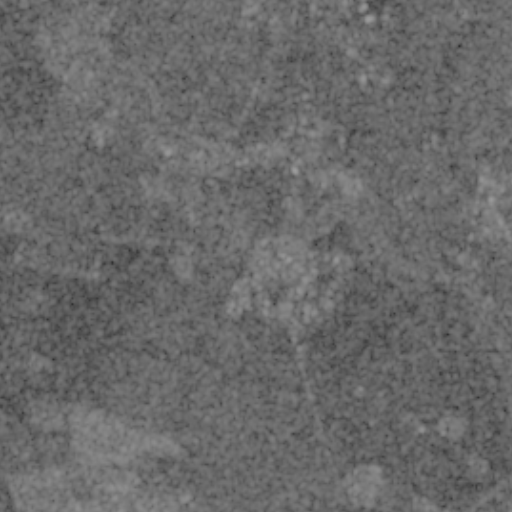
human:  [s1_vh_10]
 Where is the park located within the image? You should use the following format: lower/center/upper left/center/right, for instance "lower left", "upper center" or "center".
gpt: The park is located in the upper center of the image.
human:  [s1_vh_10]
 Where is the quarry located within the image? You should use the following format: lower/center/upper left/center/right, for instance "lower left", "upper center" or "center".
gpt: The quarry is located in the upper right of the image.
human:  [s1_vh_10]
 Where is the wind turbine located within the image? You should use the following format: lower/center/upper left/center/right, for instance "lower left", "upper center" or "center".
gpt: The wind turbine is located in the lower right of the image.
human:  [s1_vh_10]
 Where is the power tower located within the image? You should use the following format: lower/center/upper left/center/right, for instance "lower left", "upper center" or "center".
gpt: There is no power tower in the image.

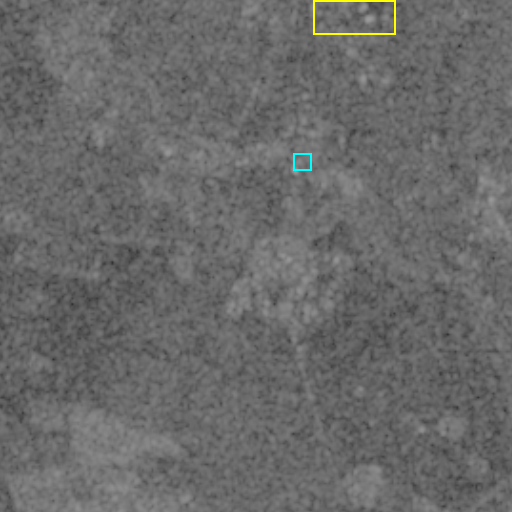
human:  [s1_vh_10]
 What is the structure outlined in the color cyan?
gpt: The structure outlined in cyan is a park.
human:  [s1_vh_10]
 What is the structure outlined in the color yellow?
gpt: The structure outlined in yellow is a quarry.
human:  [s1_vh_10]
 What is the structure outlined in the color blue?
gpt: There is no blue outline.